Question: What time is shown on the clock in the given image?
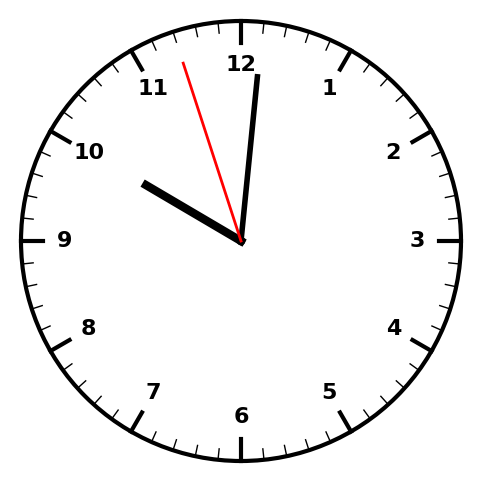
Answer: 10:00:57